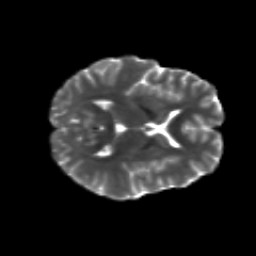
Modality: T2w
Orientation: axial
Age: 25
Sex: female
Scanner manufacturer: siemens
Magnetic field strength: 3 T
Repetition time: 8.8 s
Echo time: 0.085 s